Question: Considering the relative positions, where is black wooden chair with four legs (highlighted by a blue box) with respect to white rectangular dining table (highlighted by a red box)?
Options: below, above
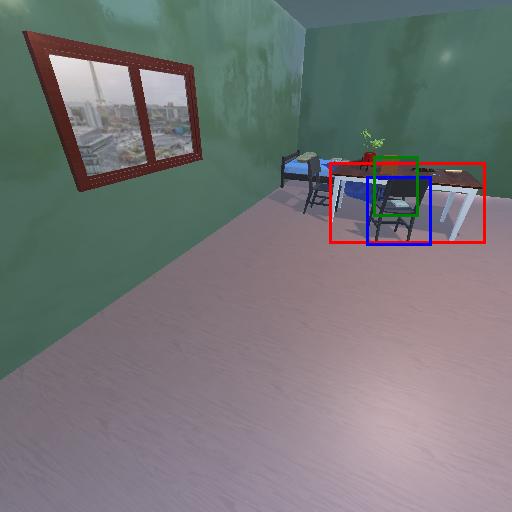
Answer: below